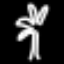
Label: palm tree